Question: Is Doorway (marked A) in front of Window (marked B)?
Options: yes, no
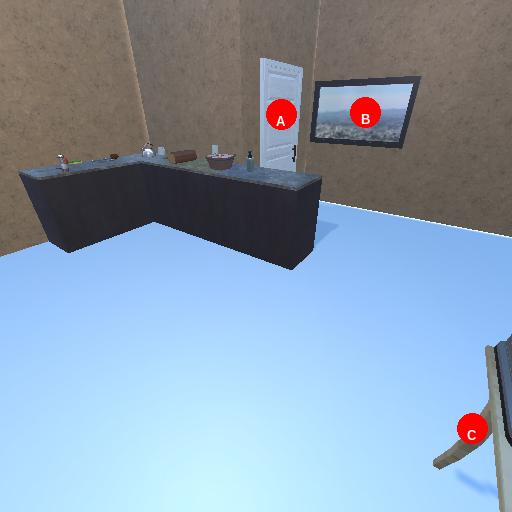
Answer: yes